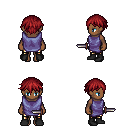
a pixel art fantasy rpg character, female body template, human, dark skin, chain tabard jacket, gold greaves, brunette short bangs hairstyle, black shoes, dagger, four views (front, back, left, right), 2x2 character sprite sheet, small pixel art, hard edges, no anti-aliasing